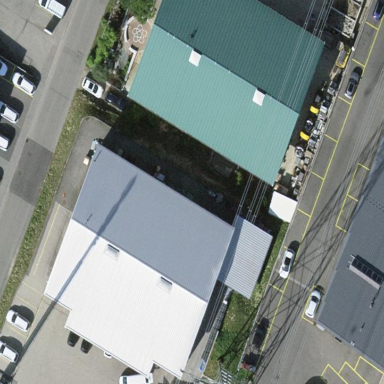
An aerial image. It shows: Industrial building.